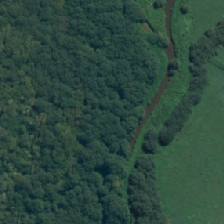
Land cover: herbaceous_freshwater_vege